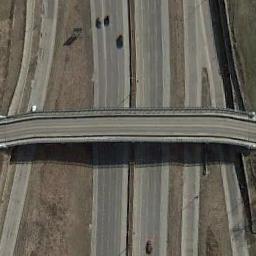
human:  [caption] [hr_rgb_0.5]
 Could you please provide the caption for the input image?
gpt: The overpass is next to the bare land with some cars .

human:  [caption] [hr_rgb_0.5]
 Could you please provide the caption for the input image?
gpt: This overpass intersects the road at right angle .

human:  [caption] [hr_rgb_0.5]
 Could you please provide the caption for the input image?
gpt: The cross-line overpass is over the roads and some cars are driving on the roads .

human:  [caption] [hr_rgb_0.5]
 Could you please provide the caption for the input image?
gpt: There are many roads of different lengths under the overpass .

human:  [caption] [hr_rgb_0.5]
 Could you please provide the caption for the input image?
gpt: There are brown bare land around the overpass .